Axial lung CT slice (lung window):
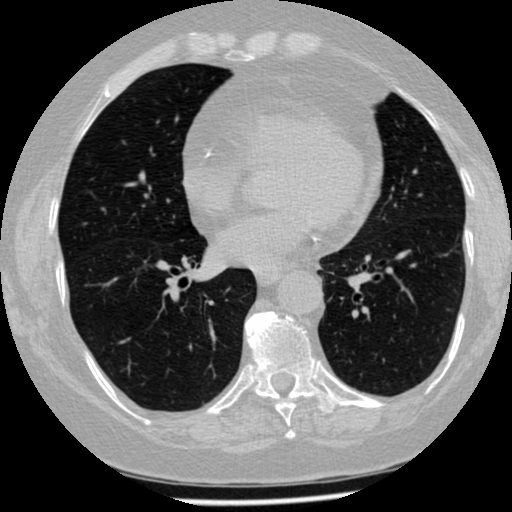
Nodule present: no